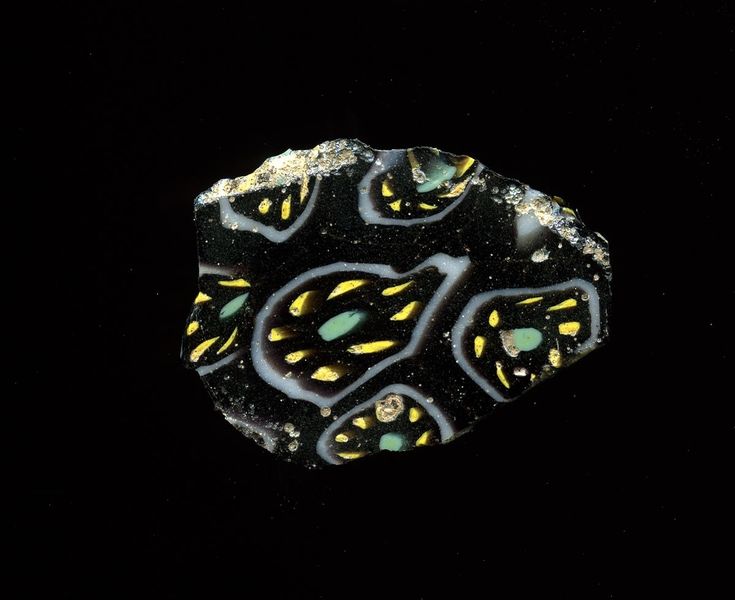
Titel: Mosaikglasfragment
Standort: Hamburg
Institution: Museum für Kunst und Gewerbe Hamburg
Schlagwörter: glas, antike, technik, mosaik, wandschmuck, kaiserzeit, blumenornamente, bodenbeläge, frühe kaiserzeit, prinzipat, römische, millefiori, mittlere, späte